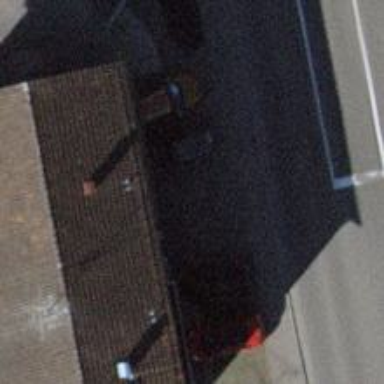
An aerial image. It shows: Fuel station.